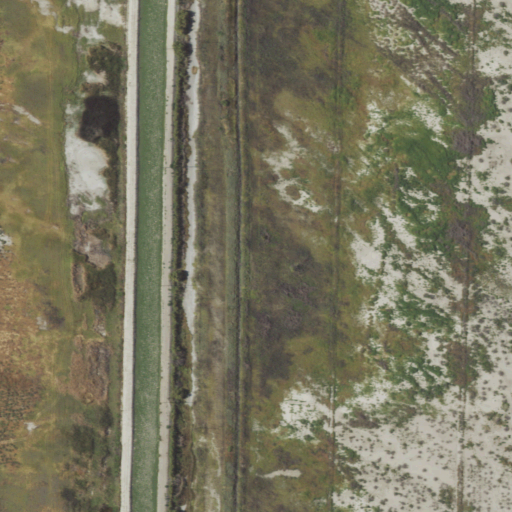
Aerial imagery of plain(s) in California named Goose Lake Bed containing cultivated crops and barren land